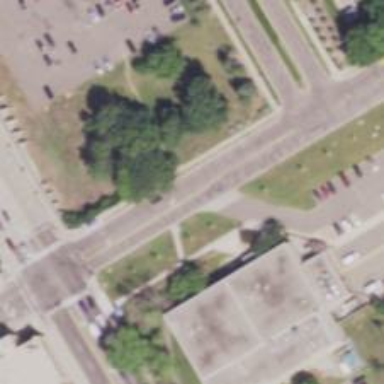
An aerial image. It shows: Tertiary road with asphalt surface and sidewalk on the left.